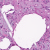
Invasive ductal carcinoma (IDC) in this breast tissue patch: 0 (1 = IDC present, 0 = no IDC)